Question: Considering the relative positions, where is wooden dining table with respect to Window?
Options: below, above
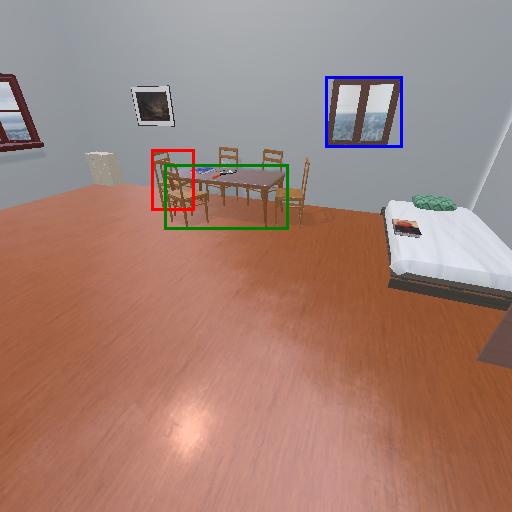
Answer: below